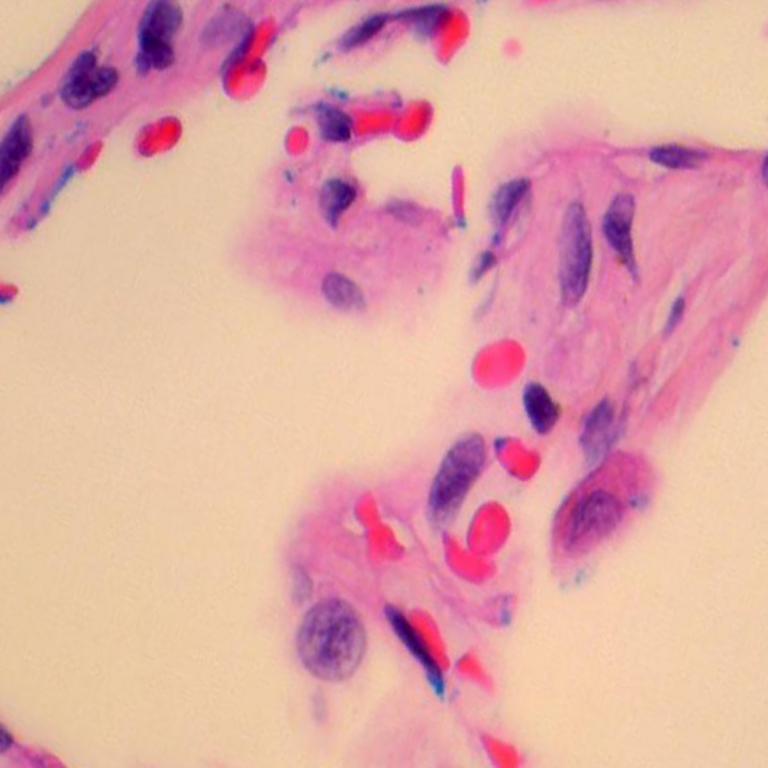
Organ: lung
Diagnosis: benign